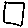
Label: square